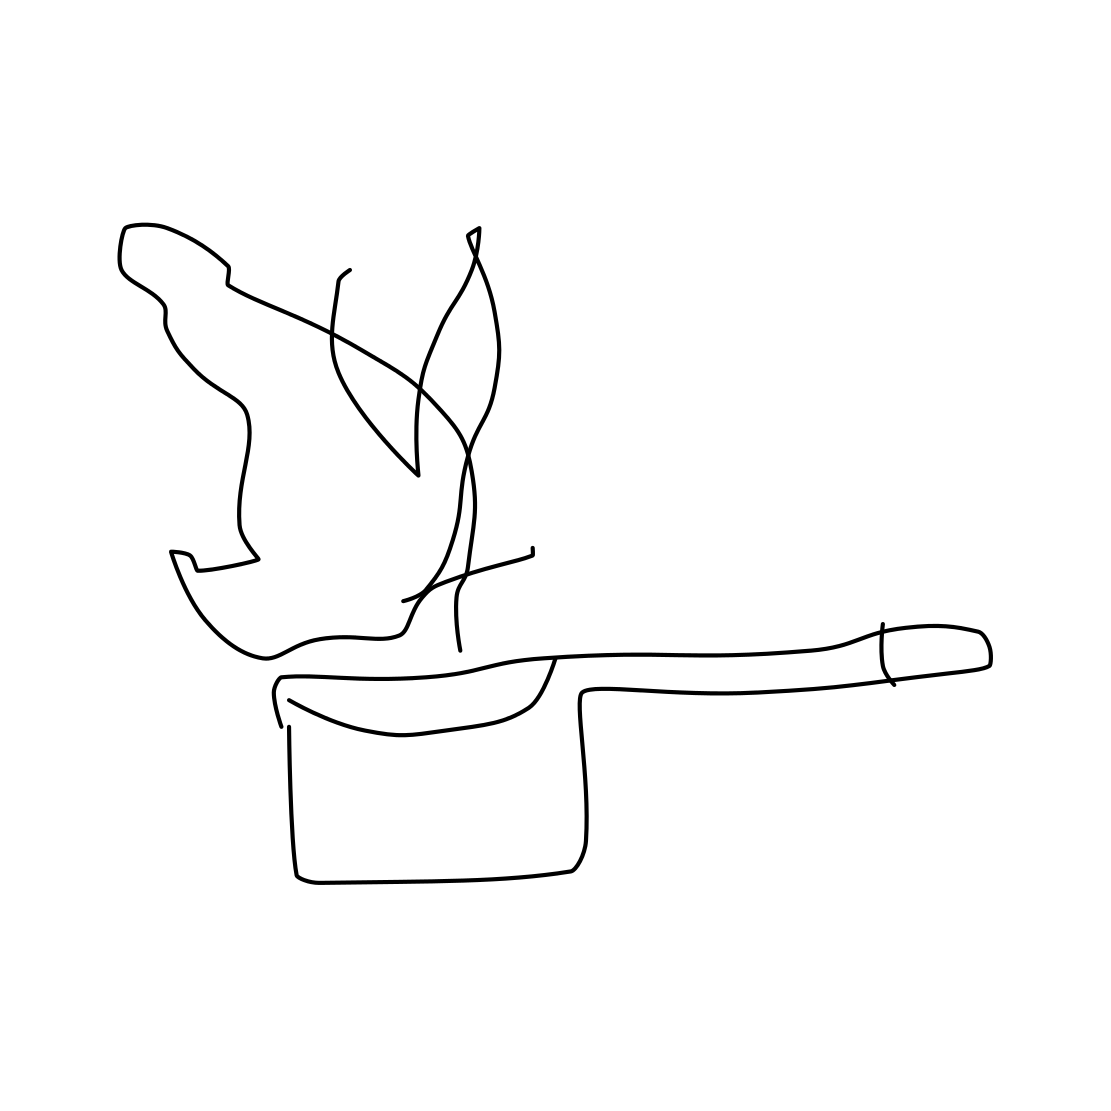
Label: pipe (for smoking)